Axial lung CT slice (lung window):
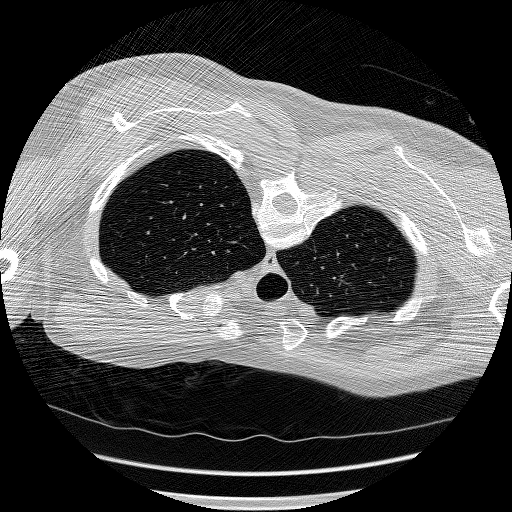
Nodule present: no